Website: apple
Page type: receipt
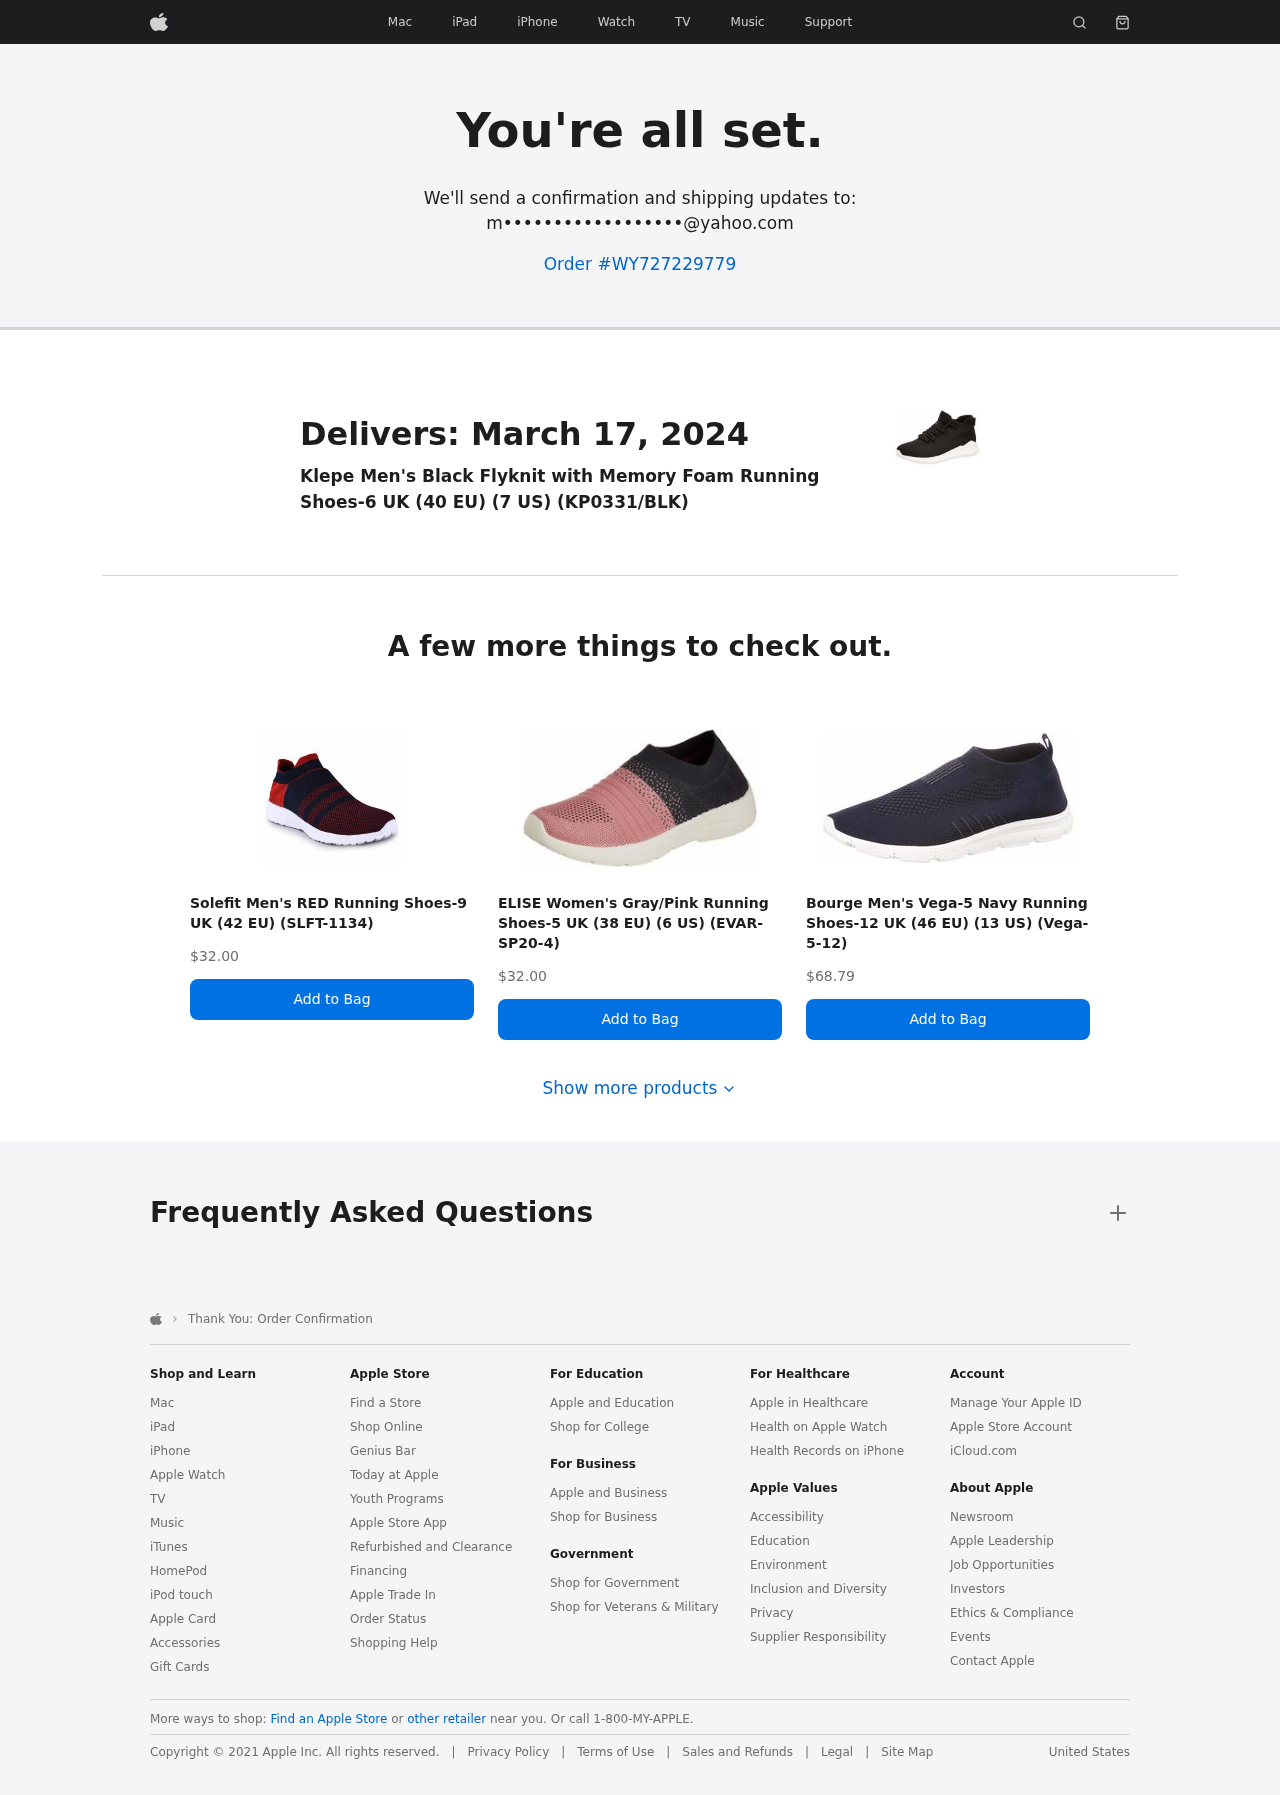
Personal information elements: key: PII_EMAIL
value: m••••••••••••••••••@yahoo.com
Product elements: key: PRODUCT1_NAME
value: Klepe Men's Black Flyknit with Memory Foam Running Shoes-6 UK (40 EU) (7 US) (KP0331/BLK)
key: PRODUCT2_NAME
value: Solefit Men's RED Running Shoes-9 UK (42 EU) (SLFT-1134)
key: PRODUCT2_PRICE
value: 32
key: PRODUCT3_NAME
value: ELISE Women's Gray/Pink Running Shoes-5 UK (38 EU) (6 US) (EVAR-SP20-4)
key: PRODUCT3_PRICE
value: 32
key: PRODUCT4_NAME
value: Bourge Men's Vega-5 Navy Running Shoes-12 UK (46 EU) (13 US) (Vega-5-12)
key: PRODUCT4_PRICE
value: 68.79
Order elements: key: ORDER_ID
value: WY727229779
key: ORDER_DELIVERY_DATE
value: March 17, 2024